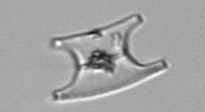
Label: Eucampia